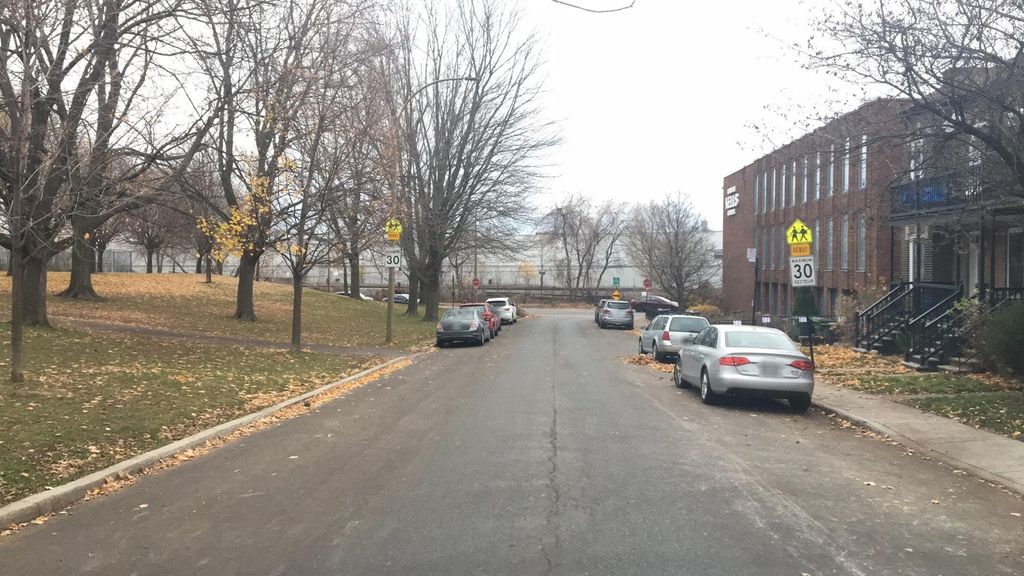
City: montreal